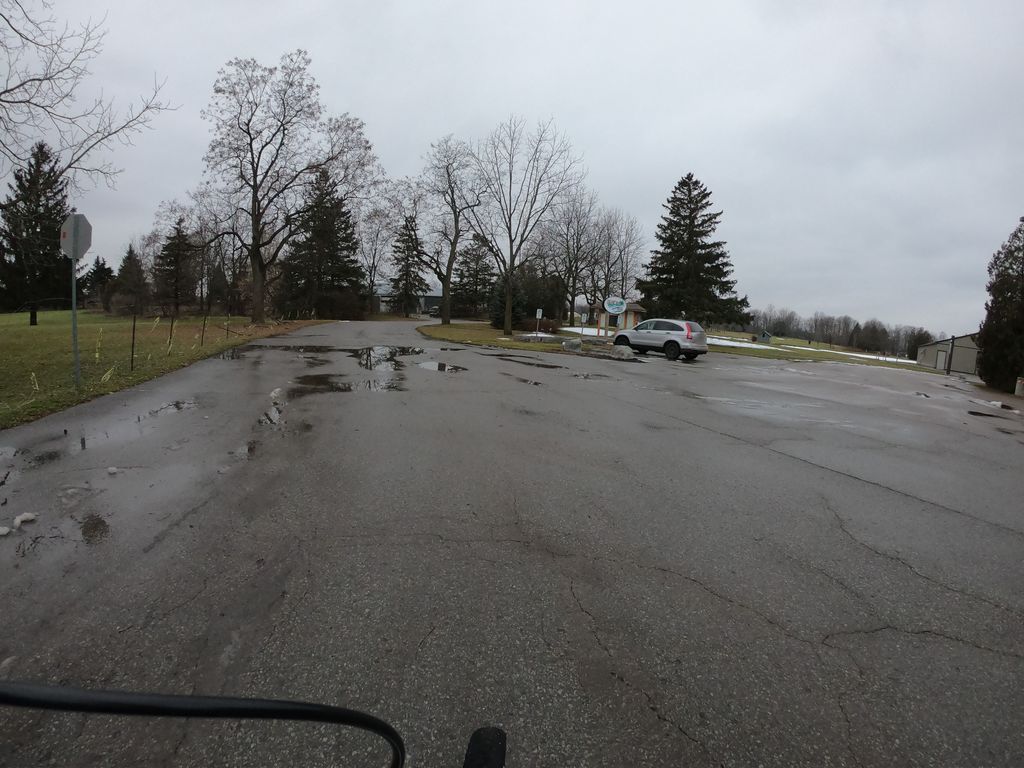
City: kitchener-waterloo